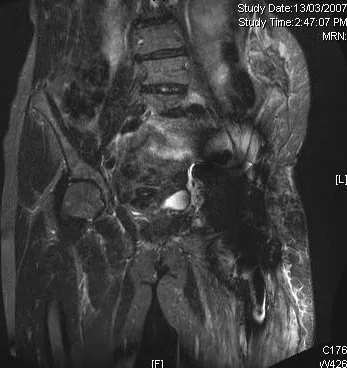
Pre-Operative MRI coronal view of Case Patient showing local cancer recurrence involving left pelvis and surrounding the saddle prosthesis.
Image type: radiology (mri)